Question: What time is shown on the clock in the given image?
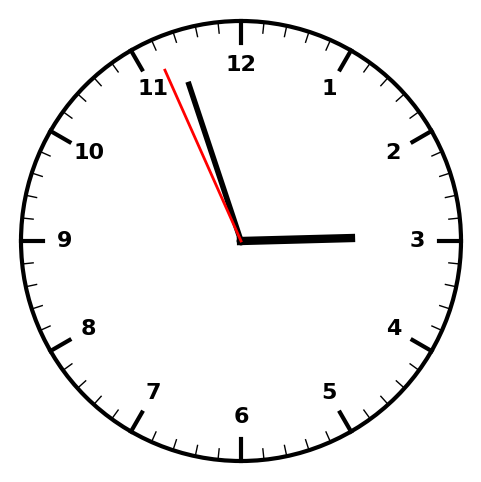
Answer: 02:56:56